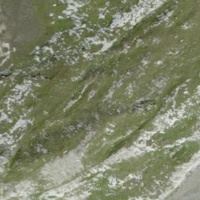
EUNIS habitat code: 31
Species observed at this site:
Bartsia alpina